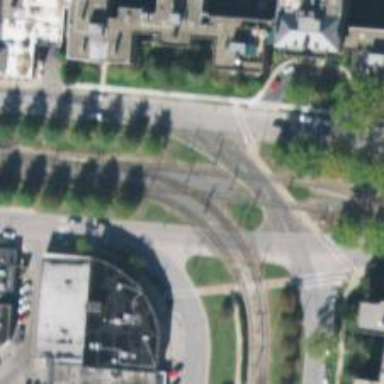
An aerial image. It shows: Railway crossing.